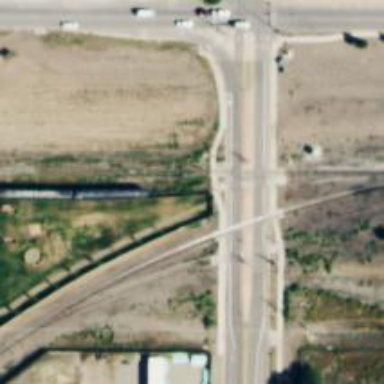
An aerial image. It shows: Railway crossing.